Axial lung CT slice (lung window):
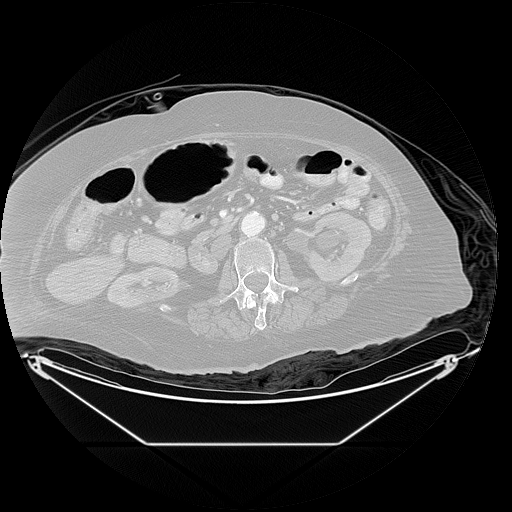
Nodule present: no